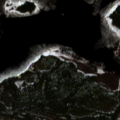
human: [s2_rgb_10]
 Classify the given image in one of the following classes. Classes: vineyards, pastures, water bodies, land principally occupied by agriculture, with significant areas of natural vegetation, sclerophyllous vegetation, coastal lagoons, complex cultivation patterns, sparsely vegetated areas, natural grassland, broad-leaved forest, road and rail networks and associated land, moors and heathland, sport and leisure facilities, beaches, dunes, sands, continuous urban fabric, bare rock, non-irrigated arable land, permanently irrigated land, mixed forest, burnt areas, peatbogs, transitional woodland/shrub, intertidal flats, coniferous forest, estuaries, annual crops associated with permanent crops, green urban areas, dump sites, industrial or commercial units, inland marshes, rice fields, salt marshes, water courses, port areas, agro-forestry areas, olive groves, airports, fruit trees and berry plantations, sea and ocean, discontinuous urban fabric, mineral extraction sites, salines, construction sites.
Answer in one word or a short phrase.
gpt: coniferous forest, transitional woodland/shrub, water bodies